Field crop: maize
Growth stage: 2
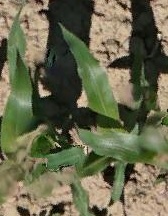
Species: maize